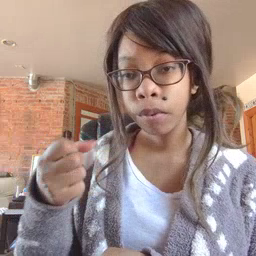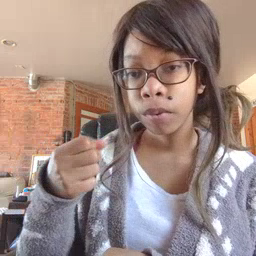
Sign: milk